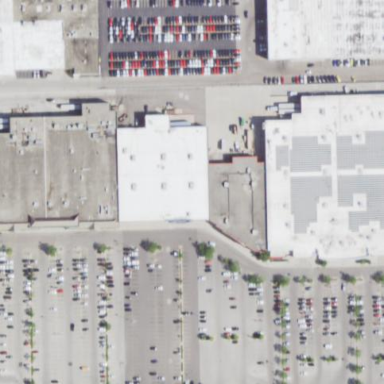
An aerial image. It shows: Retail area.